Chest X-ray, AP view. Patient: 14 years old, sex F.
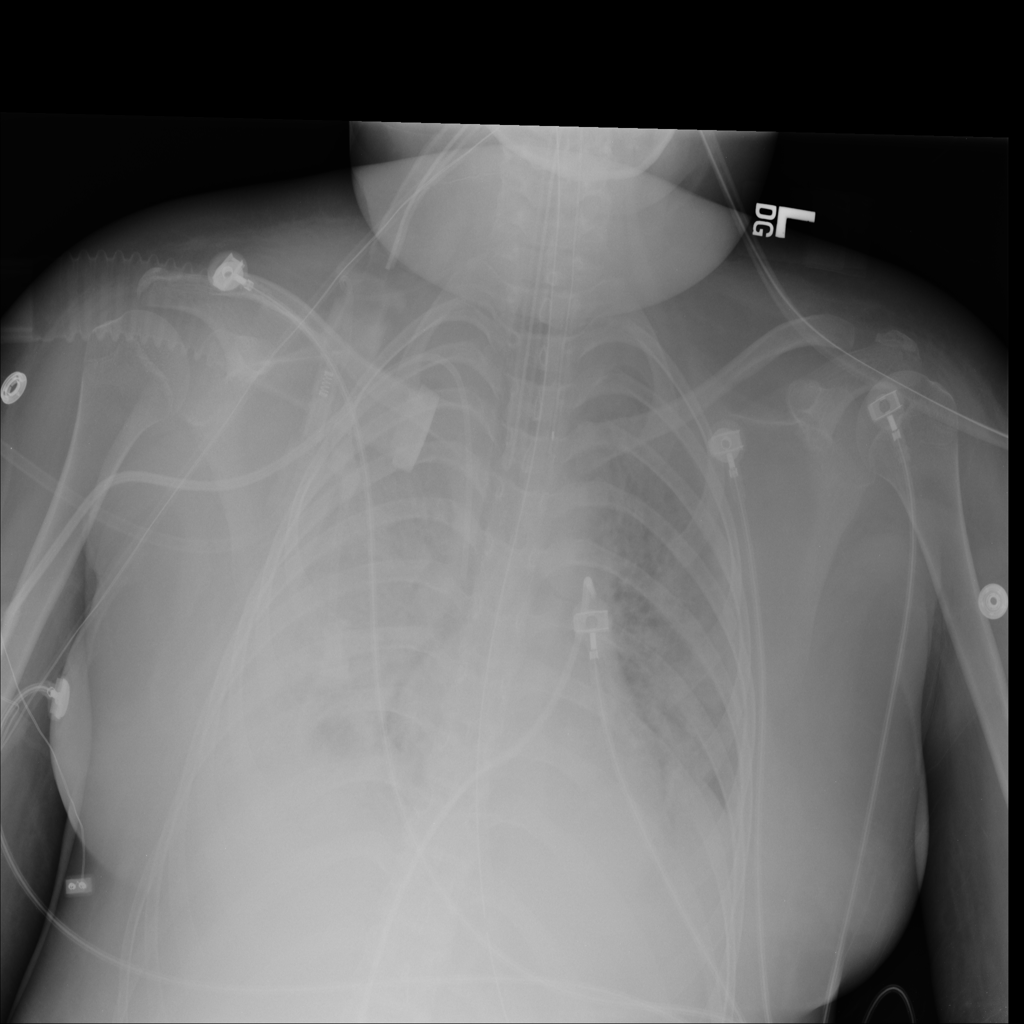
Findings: No Finding